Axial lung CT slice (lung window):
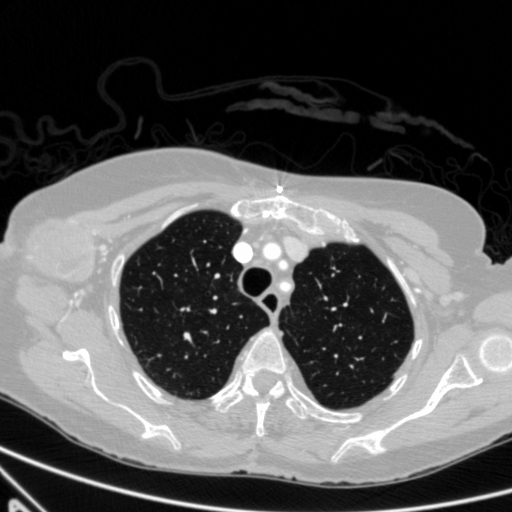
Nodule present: no